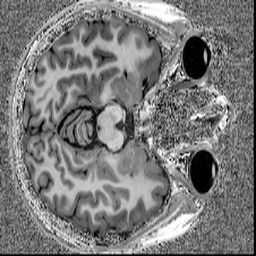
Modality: T1w
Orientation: axial
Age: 26
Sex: female
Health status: healthy
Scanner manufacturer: siemens
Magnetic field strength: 7 T
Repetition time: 4.3 s
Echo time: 0.00227 s